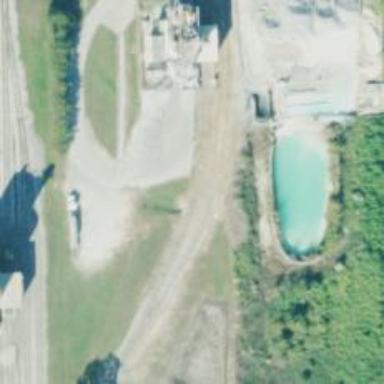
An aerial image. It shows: Rail spur service used for transporting aggregate.